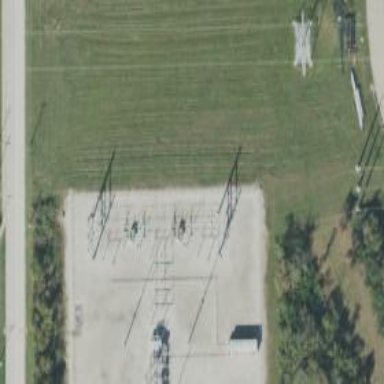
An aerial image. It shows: Switch used for power control.